Question: # A Little Background
My son Seth has a Lazy Eye and there is evidence that his condition can be improved by playing video games.
<URL>
Basically he has poor focus in one eye and perfect focus in the other eye. Over time his brain has started the process of shutting off and ignoring the bad eye. He wears a contact now to correct the focus issue but, his brain is still in the habit of ignoring that eye.
So not just any game will work. He needs something that forces his eyes to collaborate to bring together and track images.
I can use <URL> to separate the images he will be processing.
He is a fan of Flappy Bird so a clone of this would be a good start.
My thought is to have the bird visible only to his left eye and the pipes only visible to his right eye. The background is visible to both eyes to give his brain a reference to bring the images together.
# So Here is the actual question
I have ran into an issue trying to get a scrolling background and scrolling pipes working in two screens that clip at the right point.
### How can I create a screen like below that
1. The background scrolls in sync in both windows?
2. The pipes clip at the center?

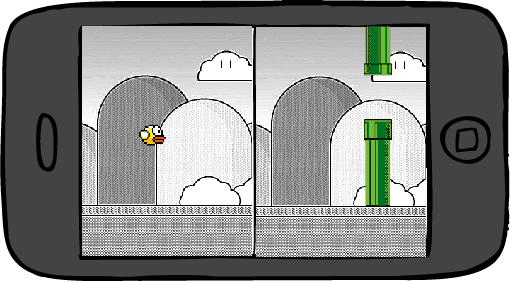
Answer: A crop node (or two) might do the trick so that it masks out the other half of the screen.